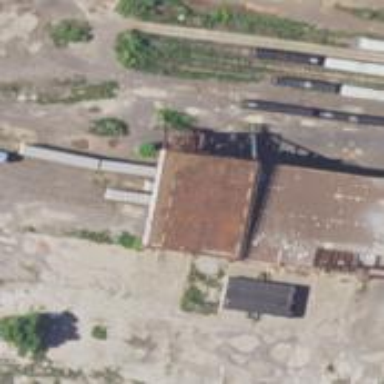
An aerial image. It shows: Railway siding with rails.